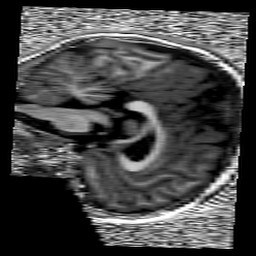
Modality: UNIT1
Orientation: sagittal
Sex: female
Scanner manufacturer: siemens
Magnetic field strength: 3 T
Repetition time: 5 s
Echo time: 0.00355 s